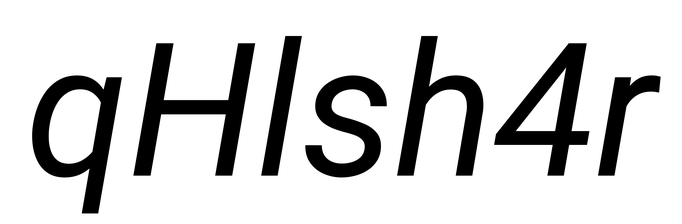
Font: Roboto-Italic_Italic